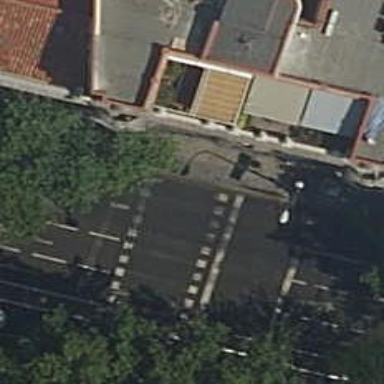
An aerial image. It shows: Road crossing with traffic signals.